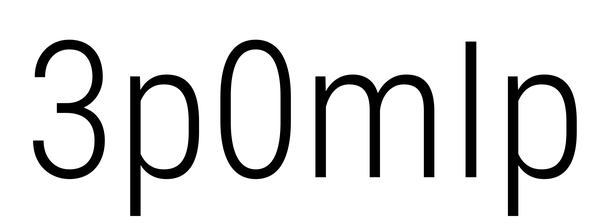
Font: Roboto_Condensed_Light